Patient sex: M
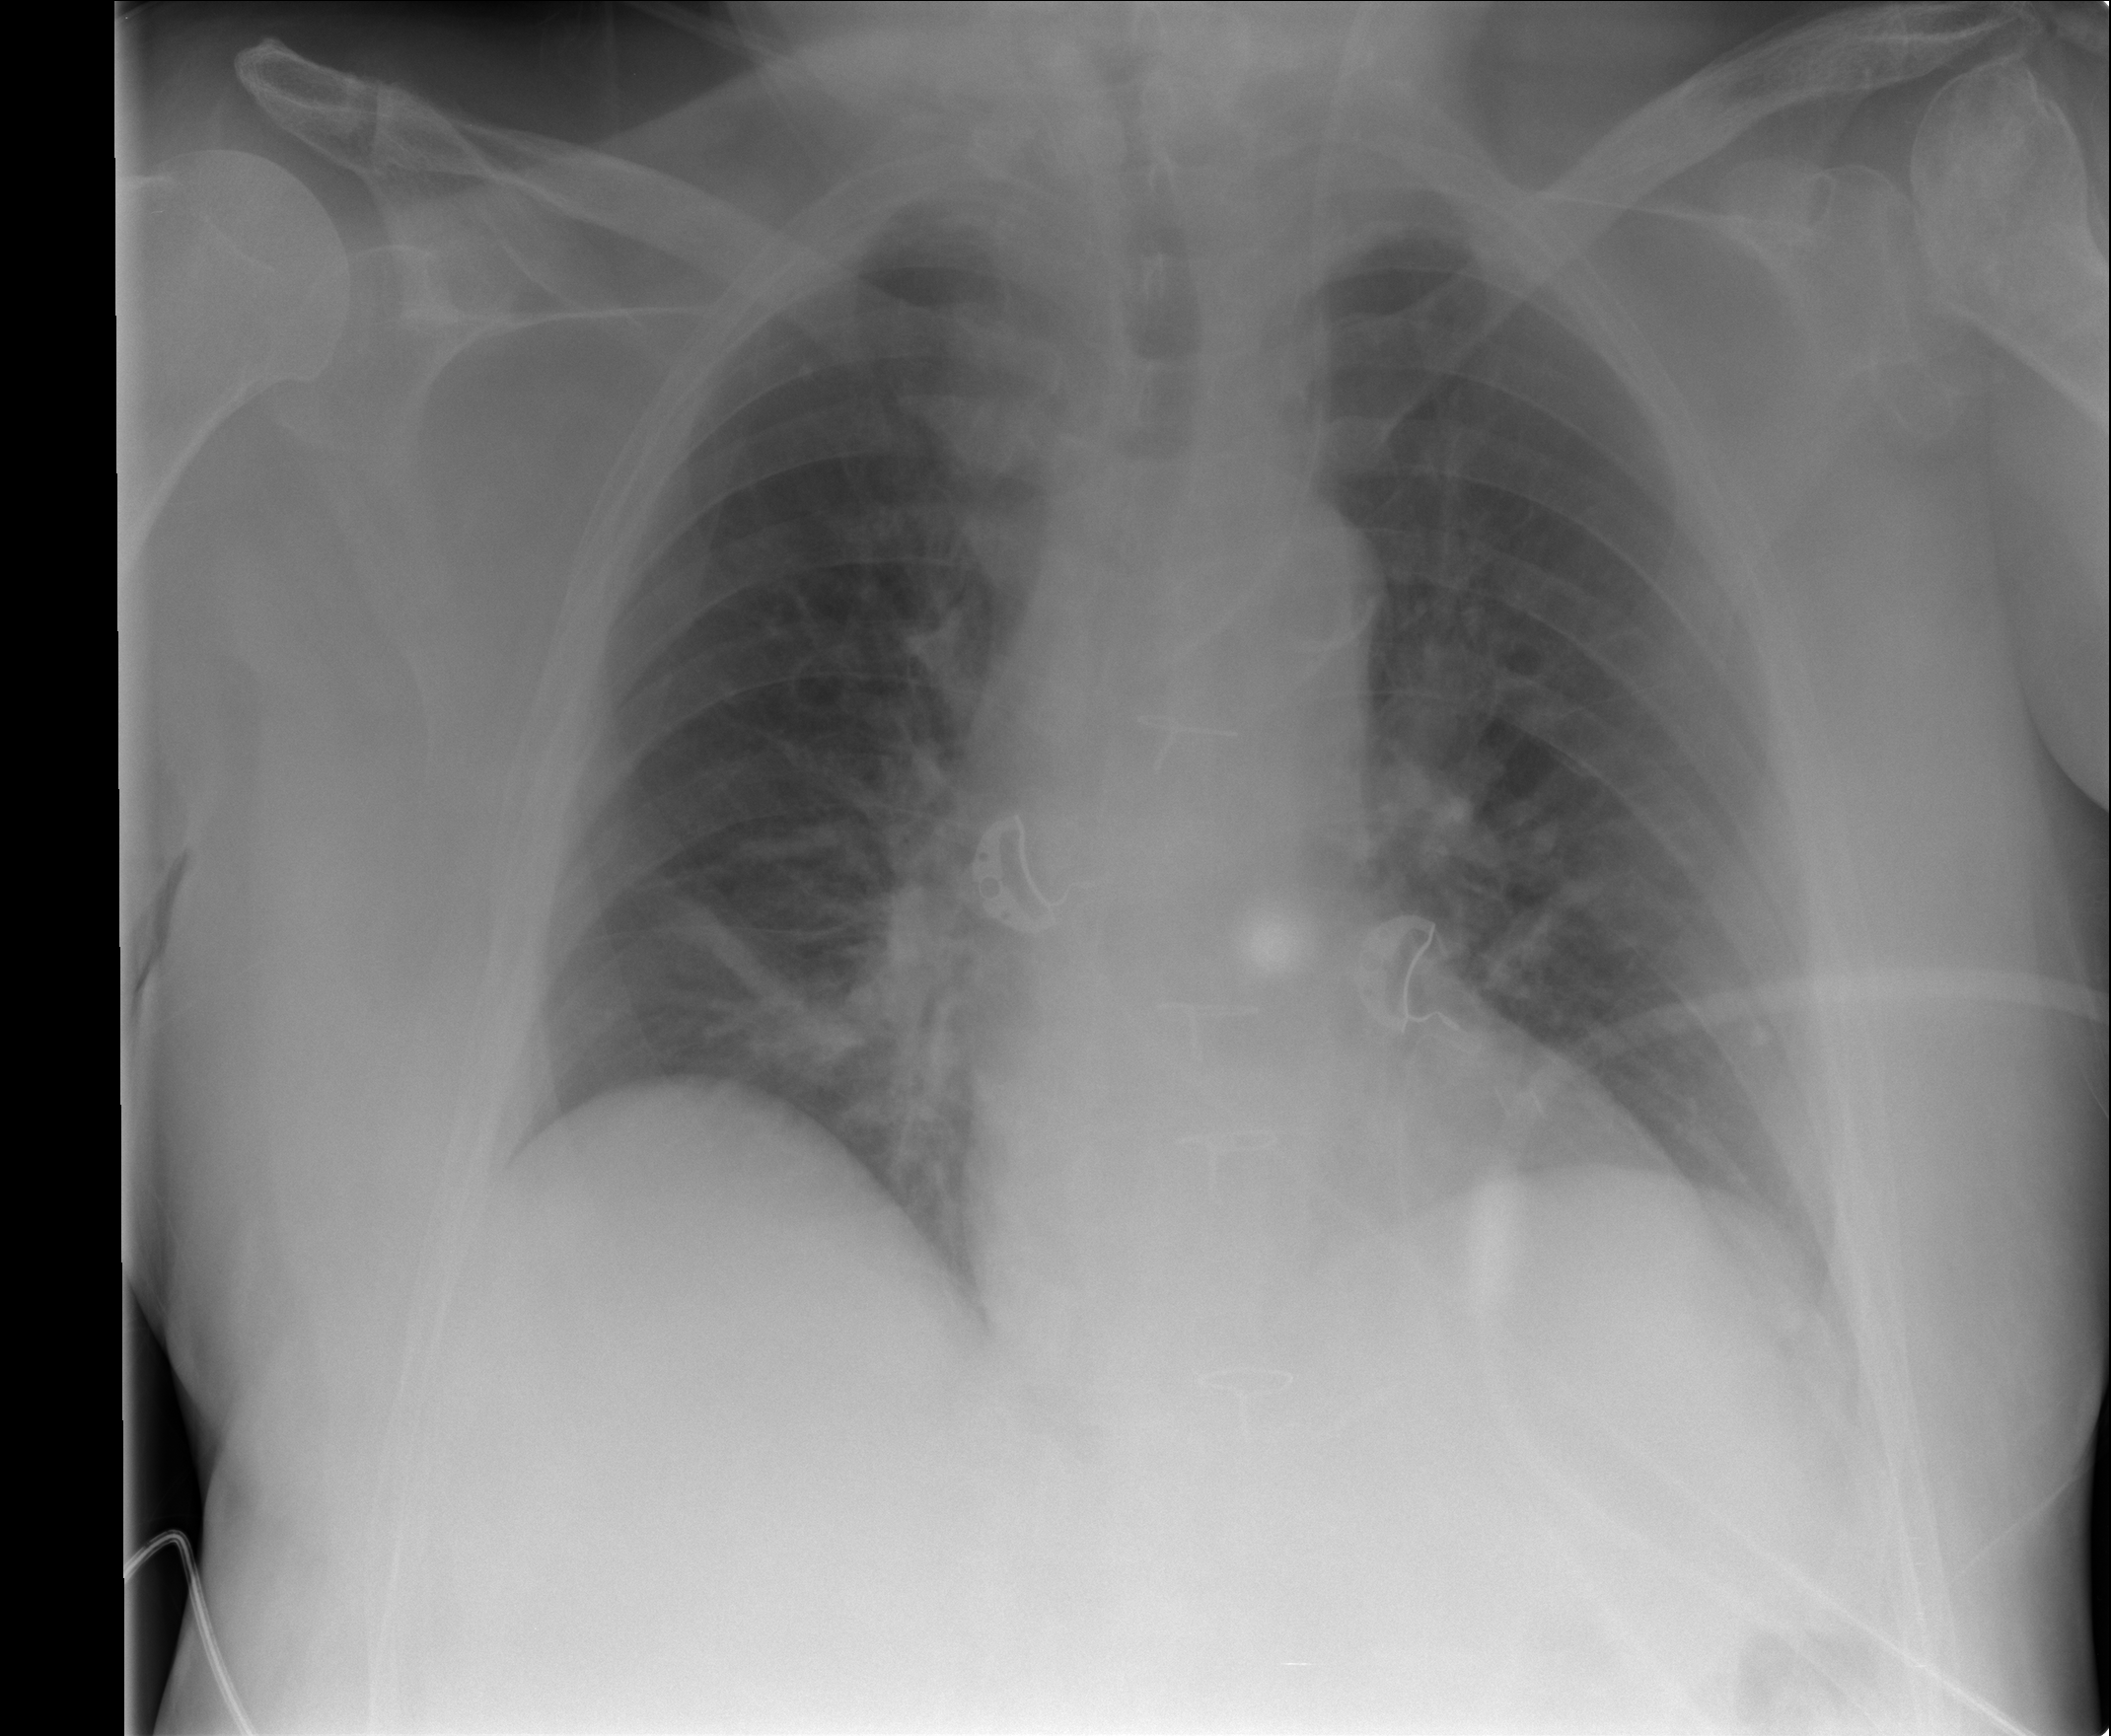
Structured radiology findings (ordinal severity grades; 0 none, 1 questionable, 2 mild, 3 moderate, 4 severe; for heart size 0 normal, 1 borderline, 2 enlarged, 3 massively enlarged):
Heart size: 0
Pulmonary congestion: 0
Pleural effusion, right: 0
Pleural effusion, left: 0
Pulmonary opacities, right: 0
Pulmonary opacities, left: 0
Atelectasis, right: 2
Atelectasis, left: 0